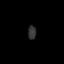
Tissue: lung
Cell type: Endothelial cells
Senescence score: 0.5689
Nuclear area (px): 113
Mean DAPI intensity: 49.08